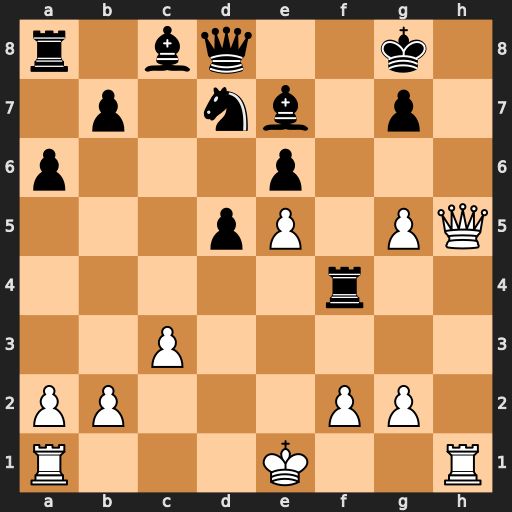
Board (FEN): r1bq2k1/1p1nb1p1/p3p3/3pP1PQ/5r2/2P5/PP3PP1/R3K2R
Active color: w
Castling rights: KQ
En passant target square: -
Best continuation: Qh8+ Kf7 g6+ Kxg6 Qh5#